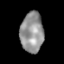
Tissue: lung
Cell type: Endothelial cells
Senescence score: 0.6345
Nuclear area (px): 908
Mean DAPI intensity: 147.261